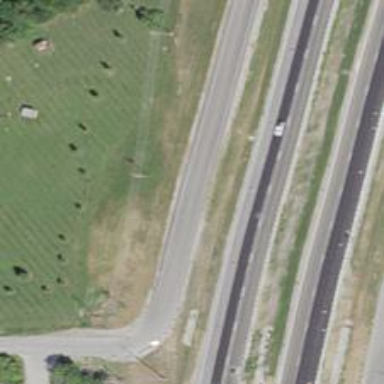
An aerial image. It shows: Tertiary road known as Frontage Road (West).